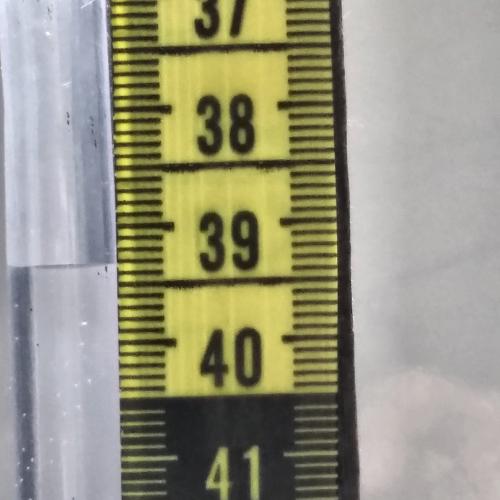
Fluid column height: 39.3 cm